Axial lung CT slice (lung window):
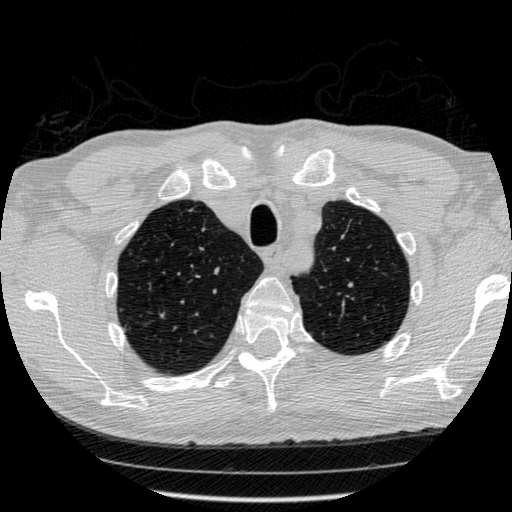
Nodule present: no